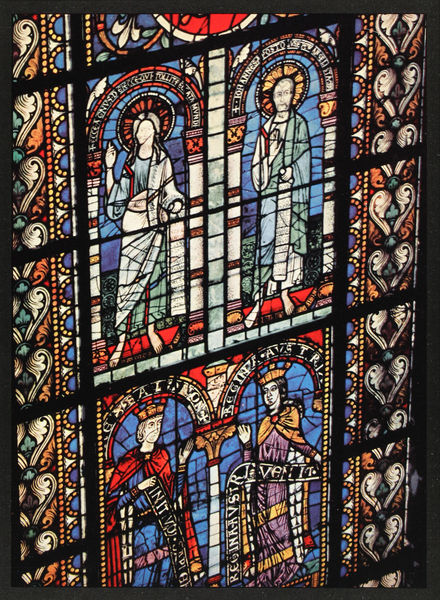
Titel: Johannes der Täufer und Johannes der Evangelist. Unterhalb: Salomon und die Königin von Saba
Künstler: Ecclesia-Meister
Institution: Strassburger Münster
Schlagwörter: blau, gelb, bunt, fenster, glas, licht, schwarz, weiss, rot, ornament, kirche, gold, gewänder, krone, schrift, figuren, rundbogen, könig, inschrift, buchstaben, heiligenschein, buntglas, glasfenster, glasmalerei, christus, könige, heilige, kirchenfenster, schriftband, buntglasfenster, temkirchenfenster, er mrot